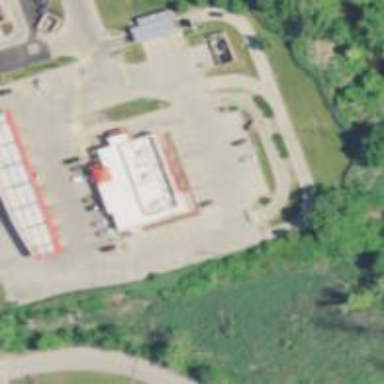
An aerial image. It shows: Convenience shop.